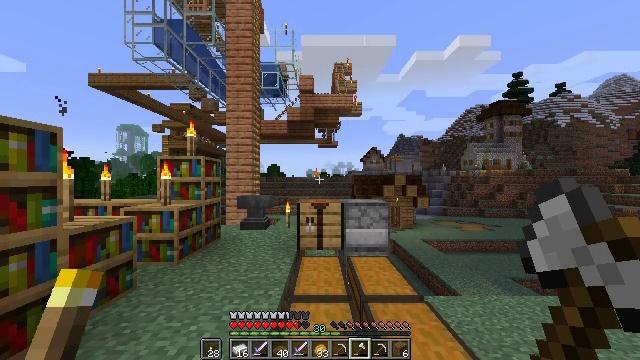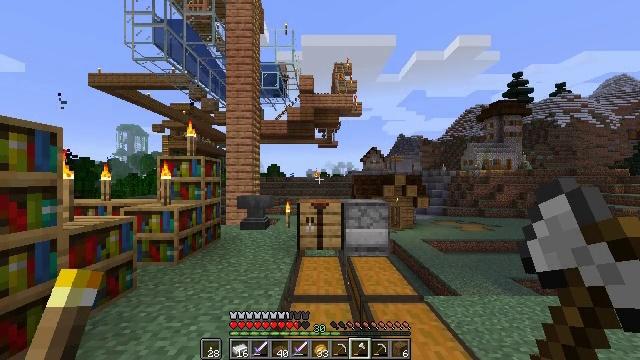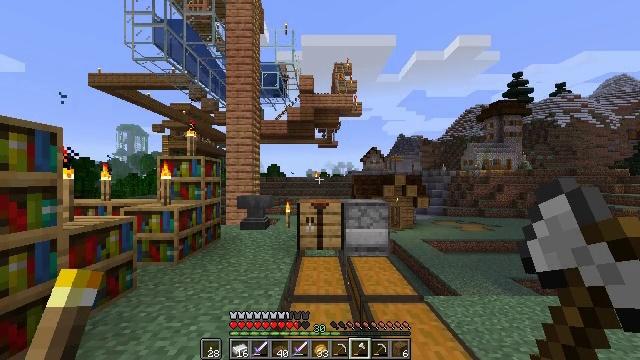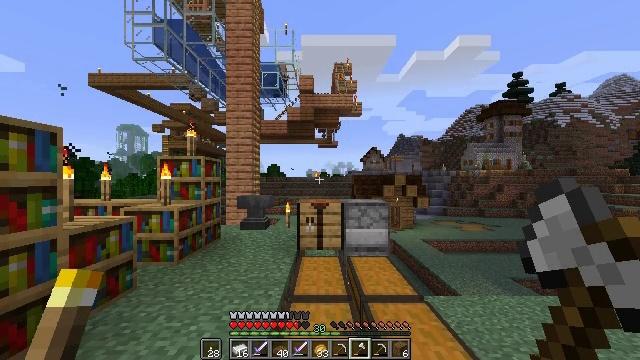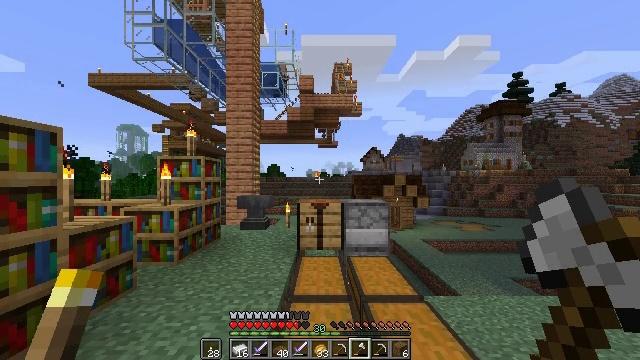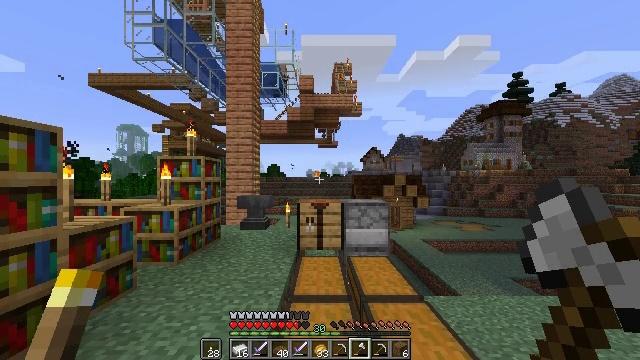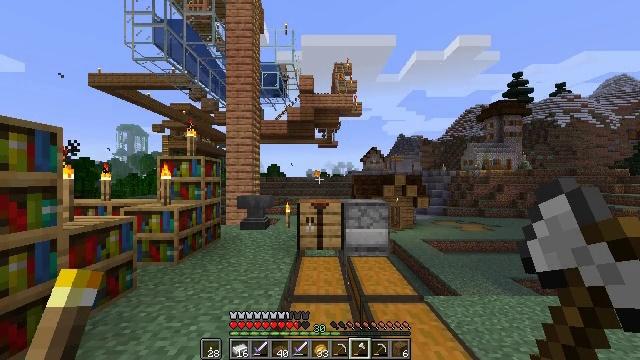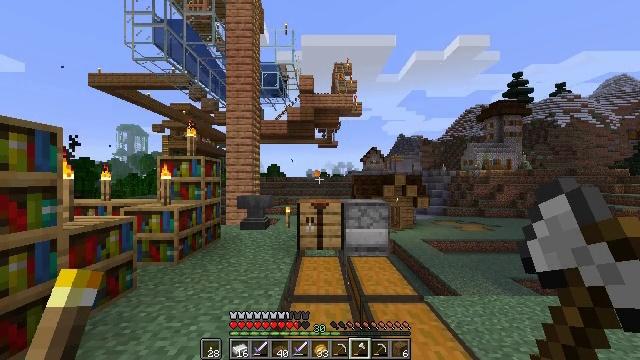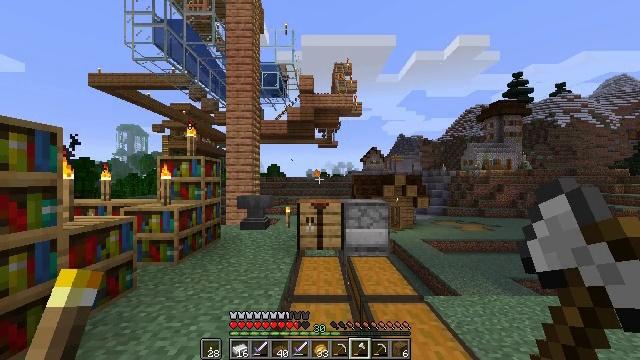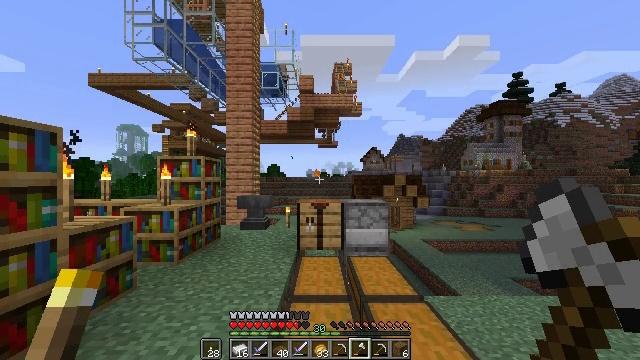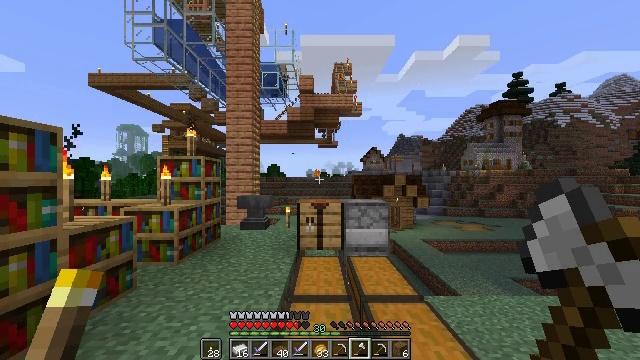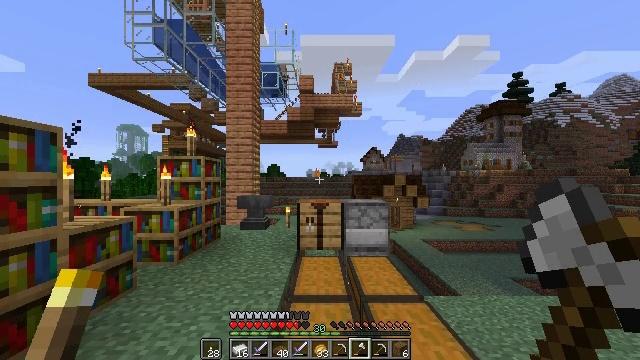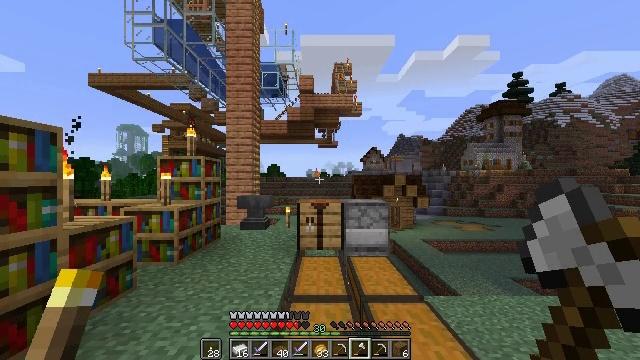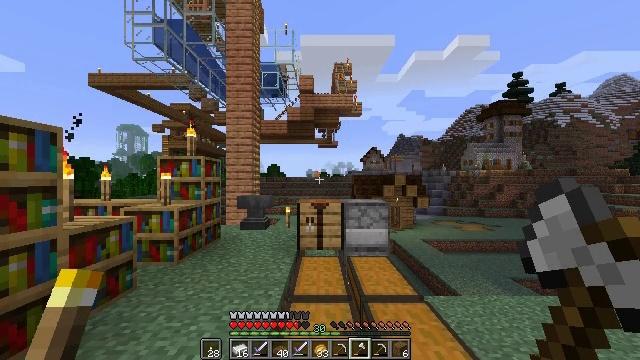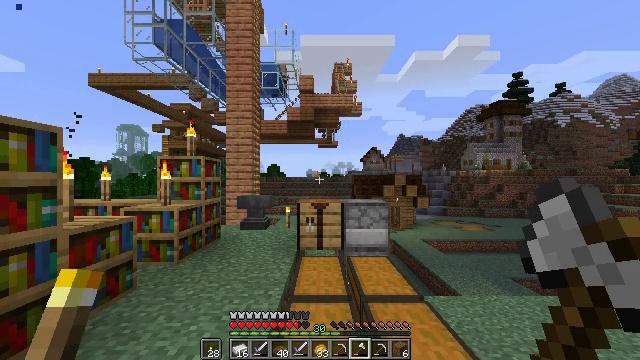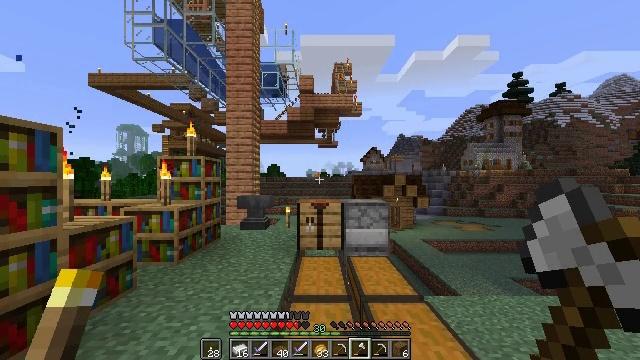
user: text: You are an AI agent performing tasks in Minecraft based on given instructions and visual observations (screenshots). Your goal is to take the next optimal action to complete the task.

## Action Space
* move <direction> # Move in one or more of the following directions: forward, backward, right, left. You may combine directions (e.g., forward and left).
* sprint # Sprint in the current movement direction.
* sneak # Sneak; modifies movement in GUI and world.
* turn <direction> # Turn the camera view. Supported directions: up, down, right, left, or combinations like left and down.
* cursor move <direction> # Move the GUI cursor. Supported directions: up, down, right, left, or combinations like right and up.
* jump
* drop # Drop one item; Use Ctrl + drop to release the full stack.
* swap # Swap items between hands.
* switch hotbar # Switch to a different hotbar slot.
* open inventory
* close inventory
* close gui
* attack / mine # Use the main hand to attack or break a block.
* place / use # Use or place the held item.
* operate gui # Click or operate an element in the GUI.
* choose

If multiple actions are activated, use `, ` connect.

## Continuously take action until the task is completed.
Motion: motion action
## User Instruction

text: Put together the materials to form a grindstone.
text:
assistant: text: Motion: no_op
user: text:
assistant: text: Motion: no_op
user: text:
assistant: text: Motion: no_op
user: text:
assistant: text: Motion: no_op
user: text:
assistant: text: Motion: no_op
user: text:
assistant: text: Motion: no_op
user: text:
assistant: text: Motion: no_op
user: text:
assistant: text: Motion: no_op
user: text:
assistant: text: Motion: no_op
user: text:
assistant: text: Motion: no_op
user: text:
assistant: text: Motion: no_op
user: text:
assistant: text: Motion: no_op
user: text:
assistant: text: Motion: no_op
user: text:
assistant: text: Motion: no_op
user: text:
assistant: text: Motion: no_op
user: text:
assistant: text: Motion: no_op
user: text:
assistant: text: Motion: no_op
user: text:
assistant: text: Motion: no_op
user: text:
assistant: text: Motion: no_op
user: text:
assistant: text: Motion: no_op
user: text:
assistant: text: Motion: no_op
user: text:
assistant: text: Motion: no_op
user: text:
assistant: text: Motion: no_op
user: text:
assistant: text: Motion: no_op
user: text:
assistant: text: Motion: no_op
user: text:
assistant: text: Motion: no_op
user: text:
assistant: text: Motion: no_op
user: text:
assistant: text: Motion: no_op
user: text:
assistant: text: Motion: no_op
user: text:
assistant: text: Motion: no_op